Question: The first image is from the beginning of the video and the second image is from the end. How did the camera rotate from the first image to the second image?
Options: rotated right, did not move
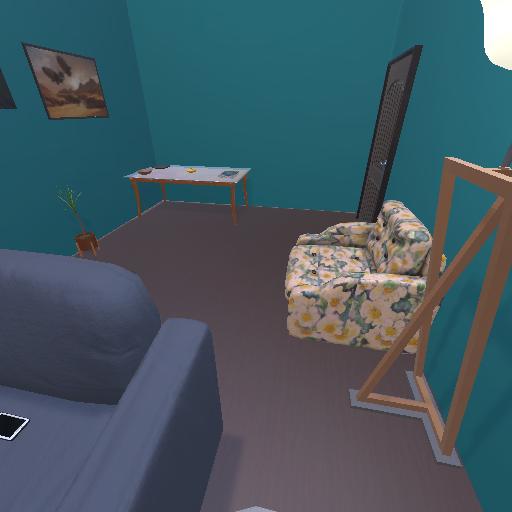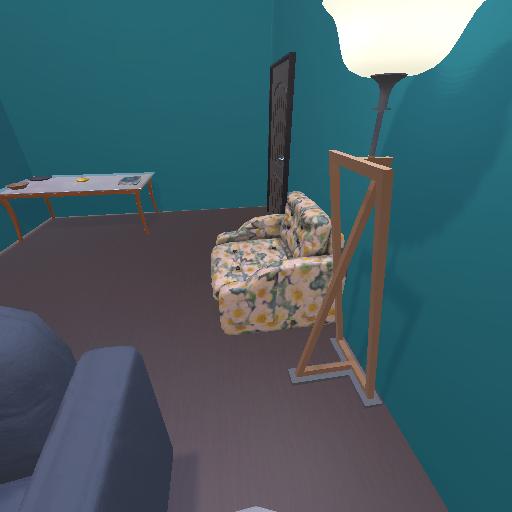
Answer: rotated right